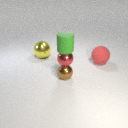
large red rubber sphere to the right of large yellow metal sphere